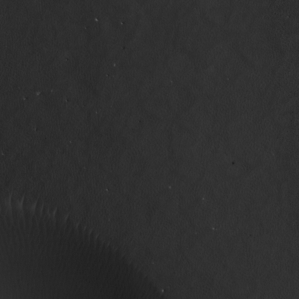
Label: non_frost